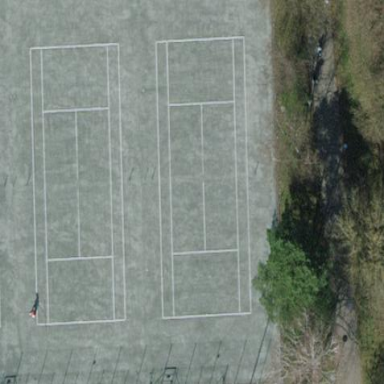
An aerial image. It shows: Sandy tennis court.